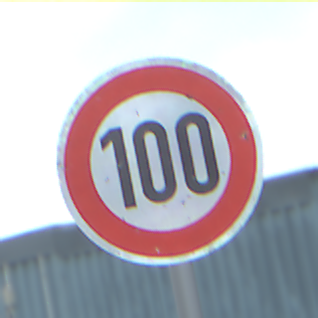
Verkehrszeichen: Geschwindigkeit100
Umgebung: Outdoor, Suburban
Tageszeit: Midday
Wetter: Overcast
Licht: Natural
Jahreszeit: NotSpecified
Kontrast: LowContrast